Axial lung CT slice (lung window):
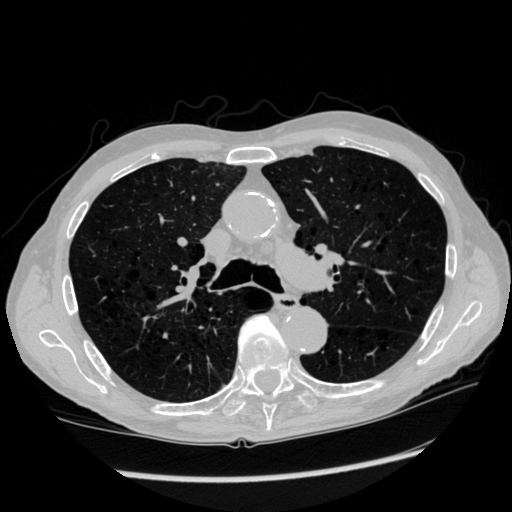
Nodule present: no